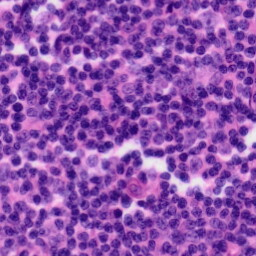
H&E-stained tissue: Tonsil